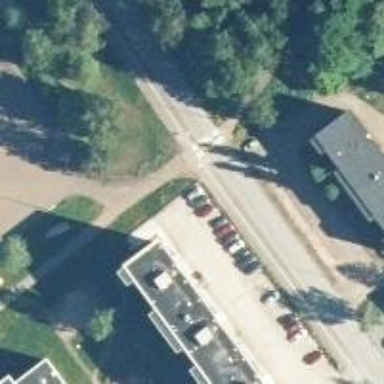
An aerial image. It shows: Parking area.